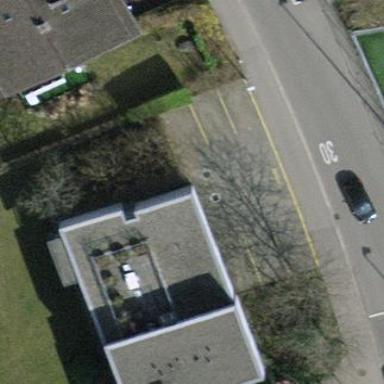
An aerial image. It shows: Flat roof forming part of building.